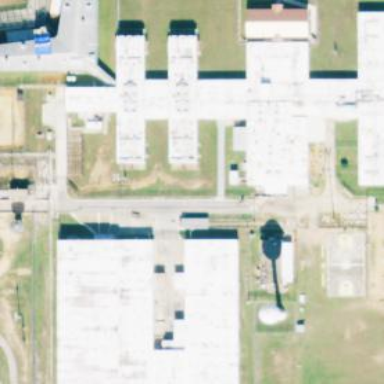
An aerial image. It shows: Prison with chain link fence.